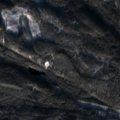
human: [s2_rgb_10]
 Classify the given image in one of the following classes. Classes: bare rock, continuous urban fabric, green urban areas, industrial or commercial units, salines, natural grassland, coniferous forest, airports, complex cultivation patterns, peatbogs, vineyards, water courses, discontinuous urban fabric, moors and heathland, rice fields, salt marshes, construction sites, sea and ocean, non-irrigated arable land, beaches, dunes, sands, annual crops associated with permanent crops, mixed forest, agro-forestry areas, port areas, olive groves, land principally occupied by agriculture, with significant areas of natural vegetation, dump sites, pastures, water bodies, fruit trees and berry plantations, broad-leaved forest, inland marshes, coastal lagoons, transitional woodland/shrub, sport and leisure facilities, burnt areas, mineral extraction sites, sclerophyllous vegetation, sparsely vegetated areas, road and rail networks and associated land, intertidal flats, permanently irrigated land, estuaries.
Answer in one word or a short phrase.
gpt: coniferous forest, mixed forest